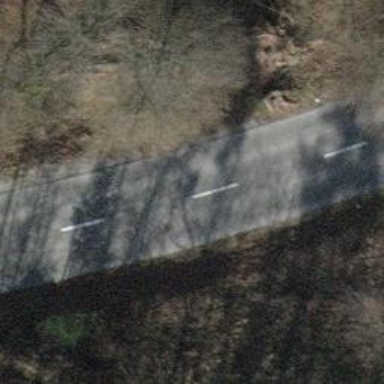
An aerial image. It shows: Tertiary road with asphalt surface.